Question: I want,a new 'View' appears in my 'ListView' 'Item', if I click this Item like this, where (1) and (2) are clicks

and I can do it, but when I want to click again this 'Item', i.e. to hide that new 'View', then 'Item'click reacts no longer in the way it should do.
I perform the 'add' View Operation in my 'onItemClickListener' right to the properly position
My code is the following
'''
...
list_view.setOnItemClickListener(new OnItemClickListener() {
@Override
public void onItemClick(AdapterView<?> parent, View view, int position, long id) {
Log.i("TAG", "onItemClick:: BEGIN");
switch (position) {
case 0 :
Log.i("TAG", "onItemClick:: before addTitle");
showFieldList(view);
Log.i("TAG", "onItemClick:: after addTitle");
break;
...
}
Log.i("TAG", "onItemClick:: END");
}
});
...
'''
I tried to show the behaviour in my 'Log' and after the first Click I can see my 'Log' Entry "TAG" with the values
'onItemClick:: BEGIN'
'onItemClick:: before addTitle'
'onItemClick:: after addTitle'
'onItemClick:: BEGIN'
but the next clicks show nothing and as said, that 'Item' doesn't react anymore but I can see instead my client_adapter 'LOG' and just the entries of 'getGroupView' Method are shown when I click on 'Item'.
I just wanted to remark too, that it also behaves like this, if I attach the 'OnGroupExpand/OnGroupCollapse/OnGroupClick Listeners' of ExpandableListView.
Sum up: I have a 'ListView' and if I click the first Item, this one expand to show an 'ExpandableListView' and if I'click again, this should be collapsed but this doesn't behave like this, so that the 'ExpandableListView' assumes the control over entire Item.
'item''ExpandableListView'
Rest of code
'''
private View showFieldList(View view) {
// Retrieving Item Layout. (= view Layout)
RelativeLayout item_layout = (RelativeLayout) view.findViewById(R.id.relLayoutDrawer);
// Retrieving "title" Element
TextView title_tv = (TextView)view.findViewById(R.id.title);
View row = View.inflate(context, R.layout.field_list, null);
// Getting Field names
Resources res = getResources();
String fields = res.getString(R.string.fields);
client = (ExpandableListView)row.findViewById(R.id.field_expandable_list);
client.setFocusable(false); //<< ADDED TO WORK
client_adapter = new ClientAdapter(context, fields);
// When I comment this Line, 'onItemClick' works
// if not, then client_adapter assummes control
client.setAdapter(client_adapter);
// Setting "Subtitle" under "title" aligning both left borders
params.addRule(RelativeLayout.ALIGN_LEFT, title_tv.getId());
params.addRule(RelativeLayout.BELOW, title_tv.getId());
item_ayout.addView(row, params);
}
'''
Here my 'drawer_list_item.xml'
'''
<?xml version="1.0" encoding="utf-8"?>
<RelativeLayout xmlns:android="http://schemas.android.com/apk/res/android"
android:id="@+id/relLayoutDrawer"
android:layout_width="match_parent"
android:layout_height="48dp"
android:background="@android:color/black">
<ImageView
android:id="@+id/icon"
android:layout_width="25dp"
android:layout_height="wrap_content"
android:layout_alignBottom="@+id/title"
android:layout_alignParentLeft="true"
android:layout_alignParentTop="true"
android:layout_marginLeft="12dp"
android:layout_marginRight="12dp"
android:contentDescription="@string/desc_list_item_icon" />
<TextView
android:id="@+id/title"
android:layout_width="wrap_content"
android:layout_height="match_parent"
android:layout_toRightOf="@id/icon"
android:minHeight="?android:attr/listPreferredItemHeightSmall"
android:textAppearance="?android:attr/textAppearanceListItemSmall"
android:textColor="@color/metallic_silver"
android:gravity="center_vertical"
android:paddingRight="40dp"/>
<TextView android:id="@+id/counter"
android:layout_width="wrap_content"
android:layout_height="wrap_content"
android:background="@layout/counter_bg"
android:layout_alignParentRight="true"
android:layout_centerVertical="true"
android:layout_marginRight="8dp"/>
</RelativeLayout>
'''
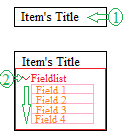
Answer: I properly wrote again 'onCollapsedGroupListener', 'onExpandedGroupListener' and 'onClickedGroupListener' and I added the next line to the last code
'''
client = (ExpandableListView)row.findViewById(R.id.field_expandable_list);
...
client.setFocusable(false);
'''